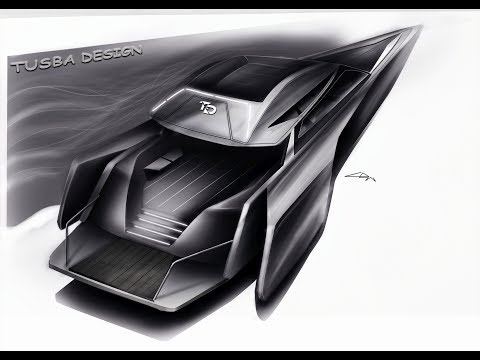
Label: trimaran